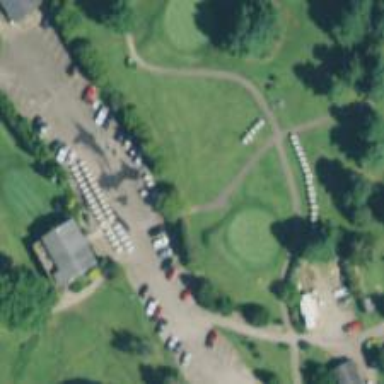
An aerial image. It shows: Path for both road and golf.